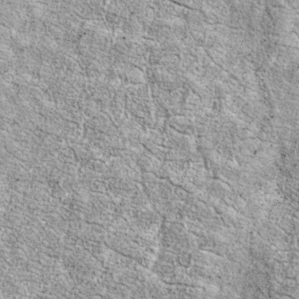
Label: non_frost